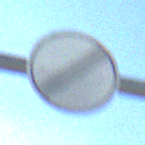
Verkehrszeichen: EndeSaemtlicherBegrenzungen
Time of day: Night
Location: Outdoor (Nature)
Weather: PartlyCloudy
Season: NotSpecified
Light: Natural